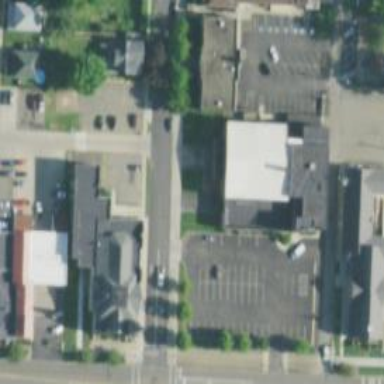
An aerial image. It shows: School.